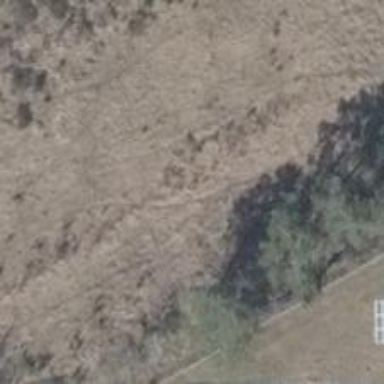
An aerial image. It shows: Disused railway spur line.